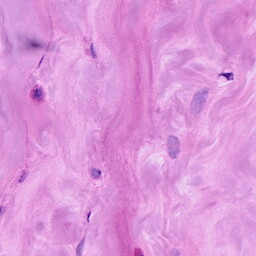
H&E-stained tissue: Breast